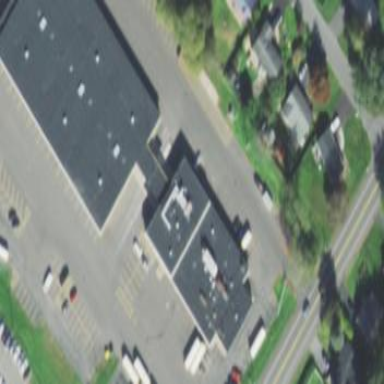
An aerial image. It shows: Transportation building.